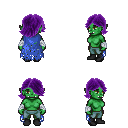
a pixel art fantasy rpg character, female body template, orc, green skin, blue tattered cape, teal pants, purple swoop hairstyle, white cloth bandages, black shoes, four views (front, back, left, right), 2x2 character sprite sheet, small pixel art, hard edges, no anti-aliasing